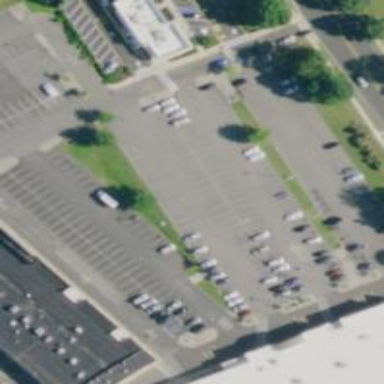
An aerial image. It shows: Parking lot near shopping centre.